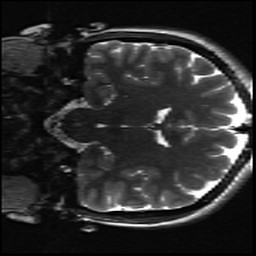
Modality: inplaneT2
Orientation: coronal